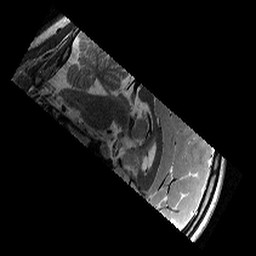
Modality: T2w
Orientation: sagittal
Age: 12
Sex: female
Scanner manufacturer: siemens
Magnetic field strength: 3 T
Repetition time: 9.23 s
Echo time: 0.067 s